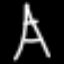
Label: The Eiffel Tower